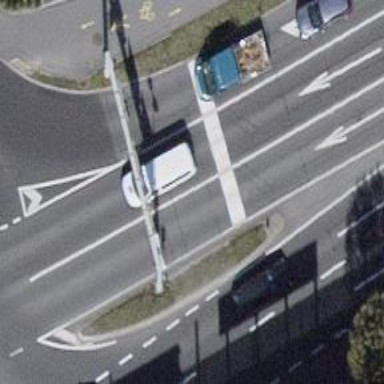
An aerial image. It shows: Road with traffic signals.